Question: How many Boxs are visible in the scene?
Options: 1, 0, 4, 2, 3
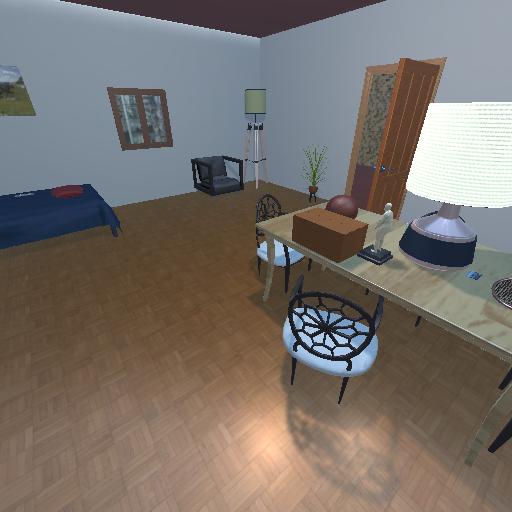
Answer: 1